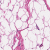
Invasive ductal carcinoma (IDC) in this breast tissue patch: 0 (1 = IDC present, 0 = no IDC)